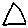
Label: triangle